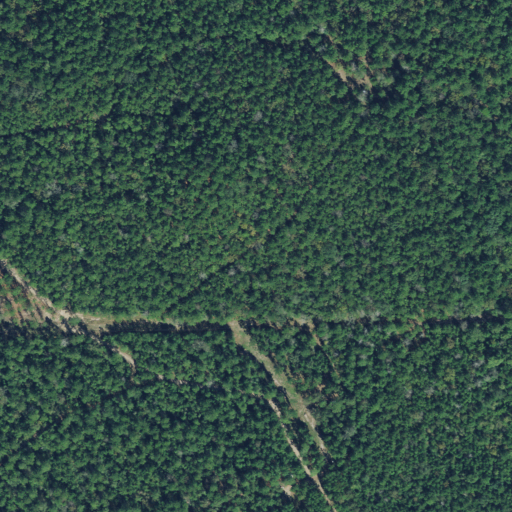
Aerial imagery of mountain in Texas named Miles Hill containing evergreen forest, mixed forest, and woody wetlands